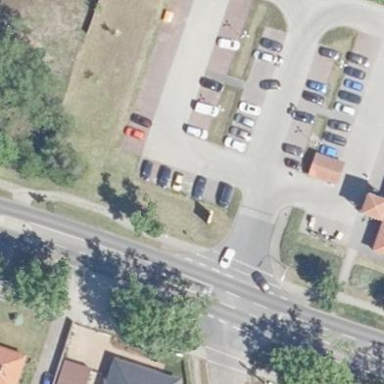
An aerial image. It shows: Parking area with surface.